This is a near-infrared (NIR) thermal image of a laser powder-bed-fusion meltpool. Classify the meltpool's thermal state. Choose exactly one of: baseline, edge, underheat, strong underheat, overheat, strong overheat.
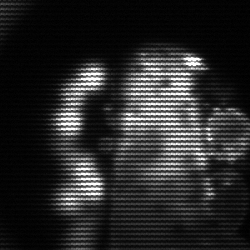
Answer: strong underheat